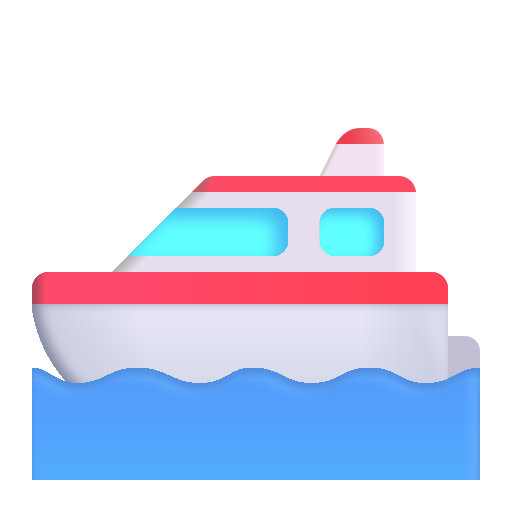
motor boat color